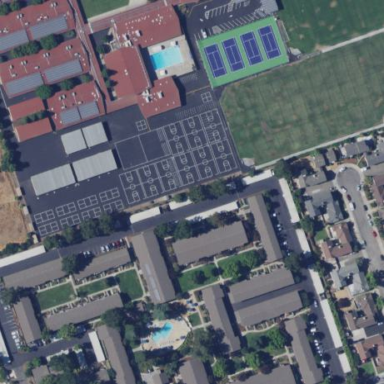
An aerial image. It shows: Schoolyard designated as leisure land.